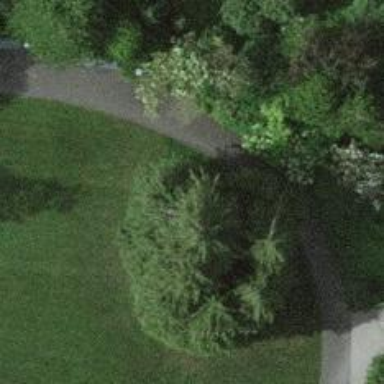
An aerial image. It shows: Deciduous broadleaved tree in park.